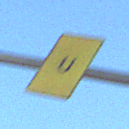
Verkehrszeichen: AnkuendigungOderFortsetzungUmleitungOhnePfeilsymbol
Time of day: MorningAfternoon
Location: Outdoor (Nature)
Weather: PartlyCloudy
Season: NotSpecified
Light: Natural